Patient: sex F, age 63
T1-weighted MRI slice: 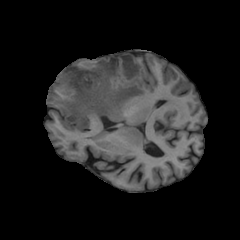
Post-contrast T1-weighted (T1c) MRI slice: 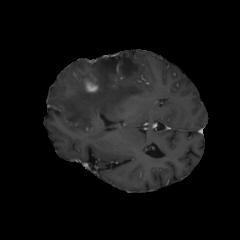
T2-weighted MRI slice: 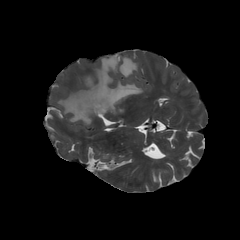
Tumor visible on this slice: yes
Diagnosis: Glioblastoma, IDH-wildtype
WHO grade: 4